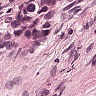
Metastatic tissue present: yes